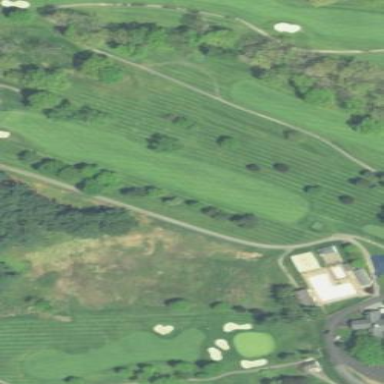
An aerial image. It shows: Grassy area designated as golf fairway.